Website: bh-photo
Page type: gifting
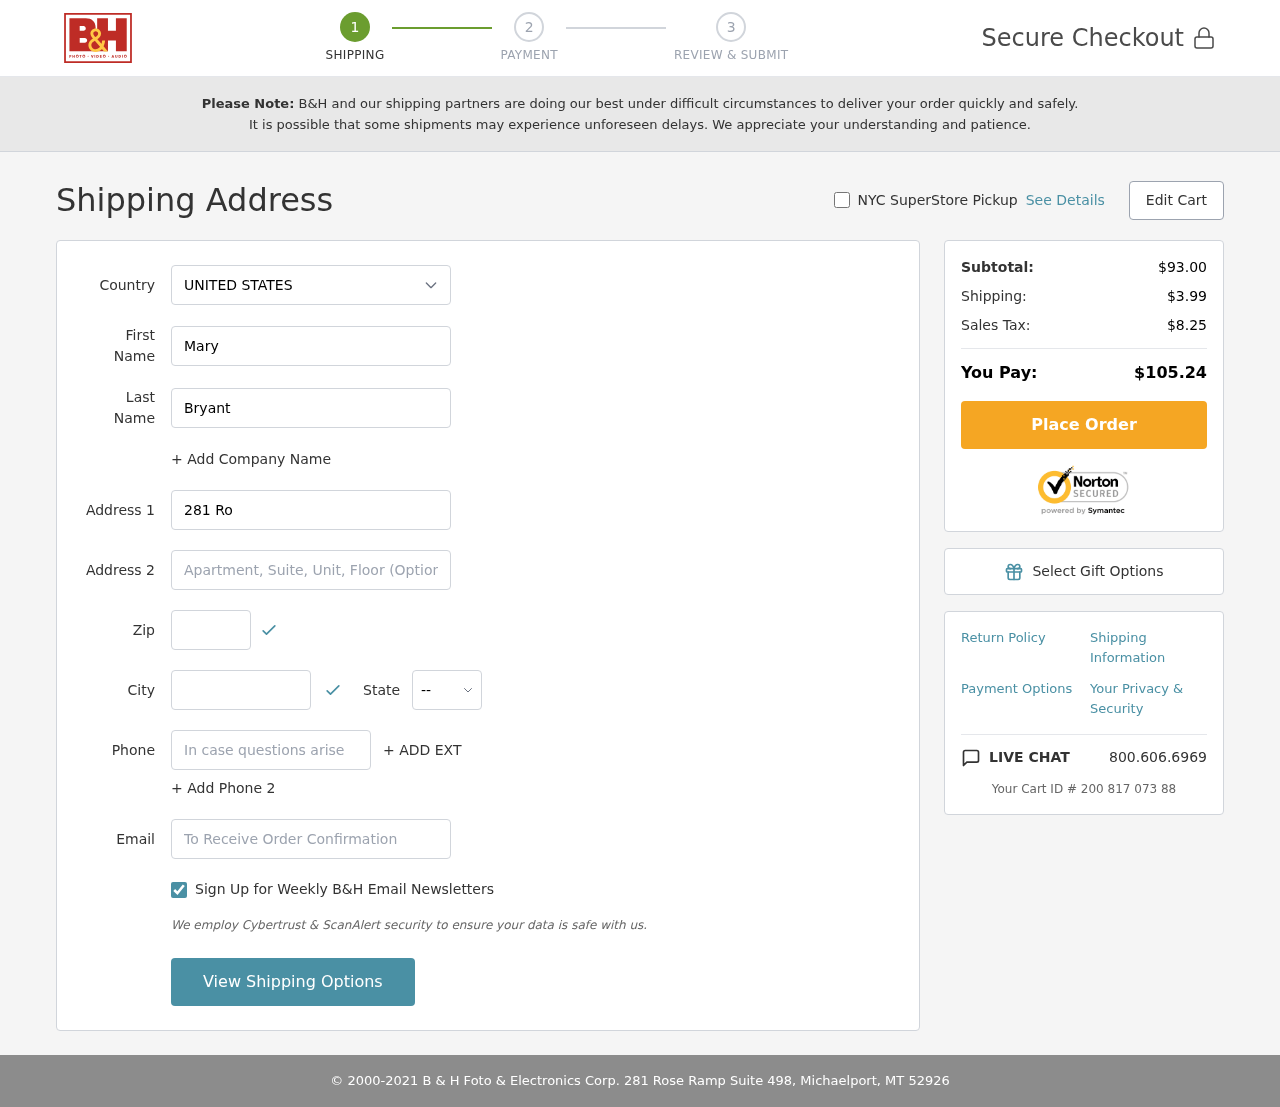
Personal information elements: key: PII_CITY
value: Michaelport
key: PII_COUNTRY
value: United States
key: PII_EMAIL
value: mary.bryant@yahoo.com
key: PII_FIRSTNAME
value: Mary
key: PII_LASTNAME
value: Bryant
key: PII_PHONE
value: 2049894984
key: PII_POSTCODE
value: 52926
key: PII_STATE_ABBR
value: MT
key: PII_STREET
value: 281 Rose Ramp Suite 498
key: PII_STREET2
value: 65723 Jennifer Track Suite 041
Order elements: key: ORDER_SUBTOTAL
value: $93.00
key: ORDER_SHIPPING_COST
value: $3.99
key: ORDER_TAX
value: $8.25
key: ORDER_TOTAL
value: $105.24
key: ORDER_ID
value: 200 817 073 88